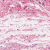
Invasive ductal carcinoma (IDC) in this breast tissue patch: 0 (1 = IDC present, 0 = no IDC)